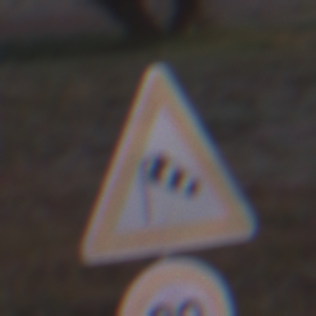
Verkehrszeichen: SeitenwindVonLinks
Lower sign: Geschwindigkeit90
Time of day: SunriseSunset
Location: Outdoor (Nature)
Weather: Clear
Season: NotSpecified
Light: Natural